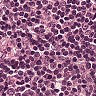
Metastatic tissue present: no